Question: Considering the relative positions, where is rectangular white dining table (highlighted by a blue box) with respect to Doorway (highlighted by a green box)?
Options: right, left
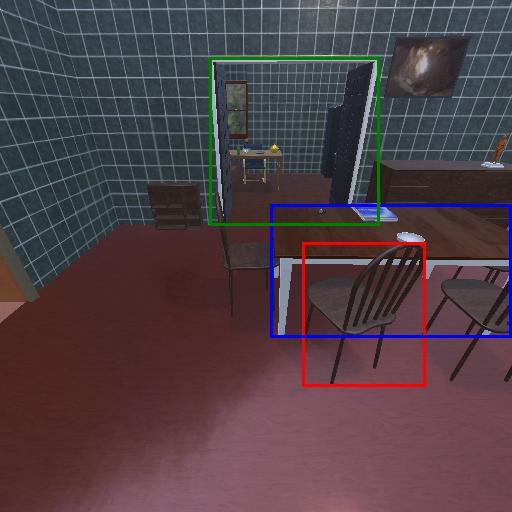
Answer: right